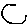
Label: moon